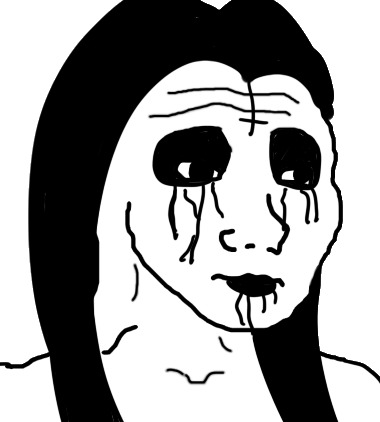
Label: 5_Doomer